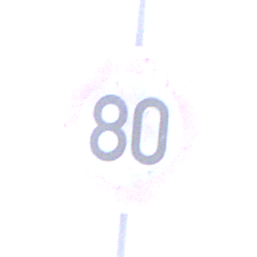
Verkehrszeichen: Geschwindigkeit80
Umgebung: Outdoor, Nature
Tageszeit: MorningAfternoon
Wetter: PartlyCloudy
Licht: Natural
Jahreszeit: NotSpecified
Kontrast: HighContrast